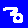
Digit: 3